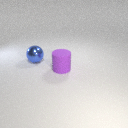
large purple rubber cylinder to the right of large blue metal sphere